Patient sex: M
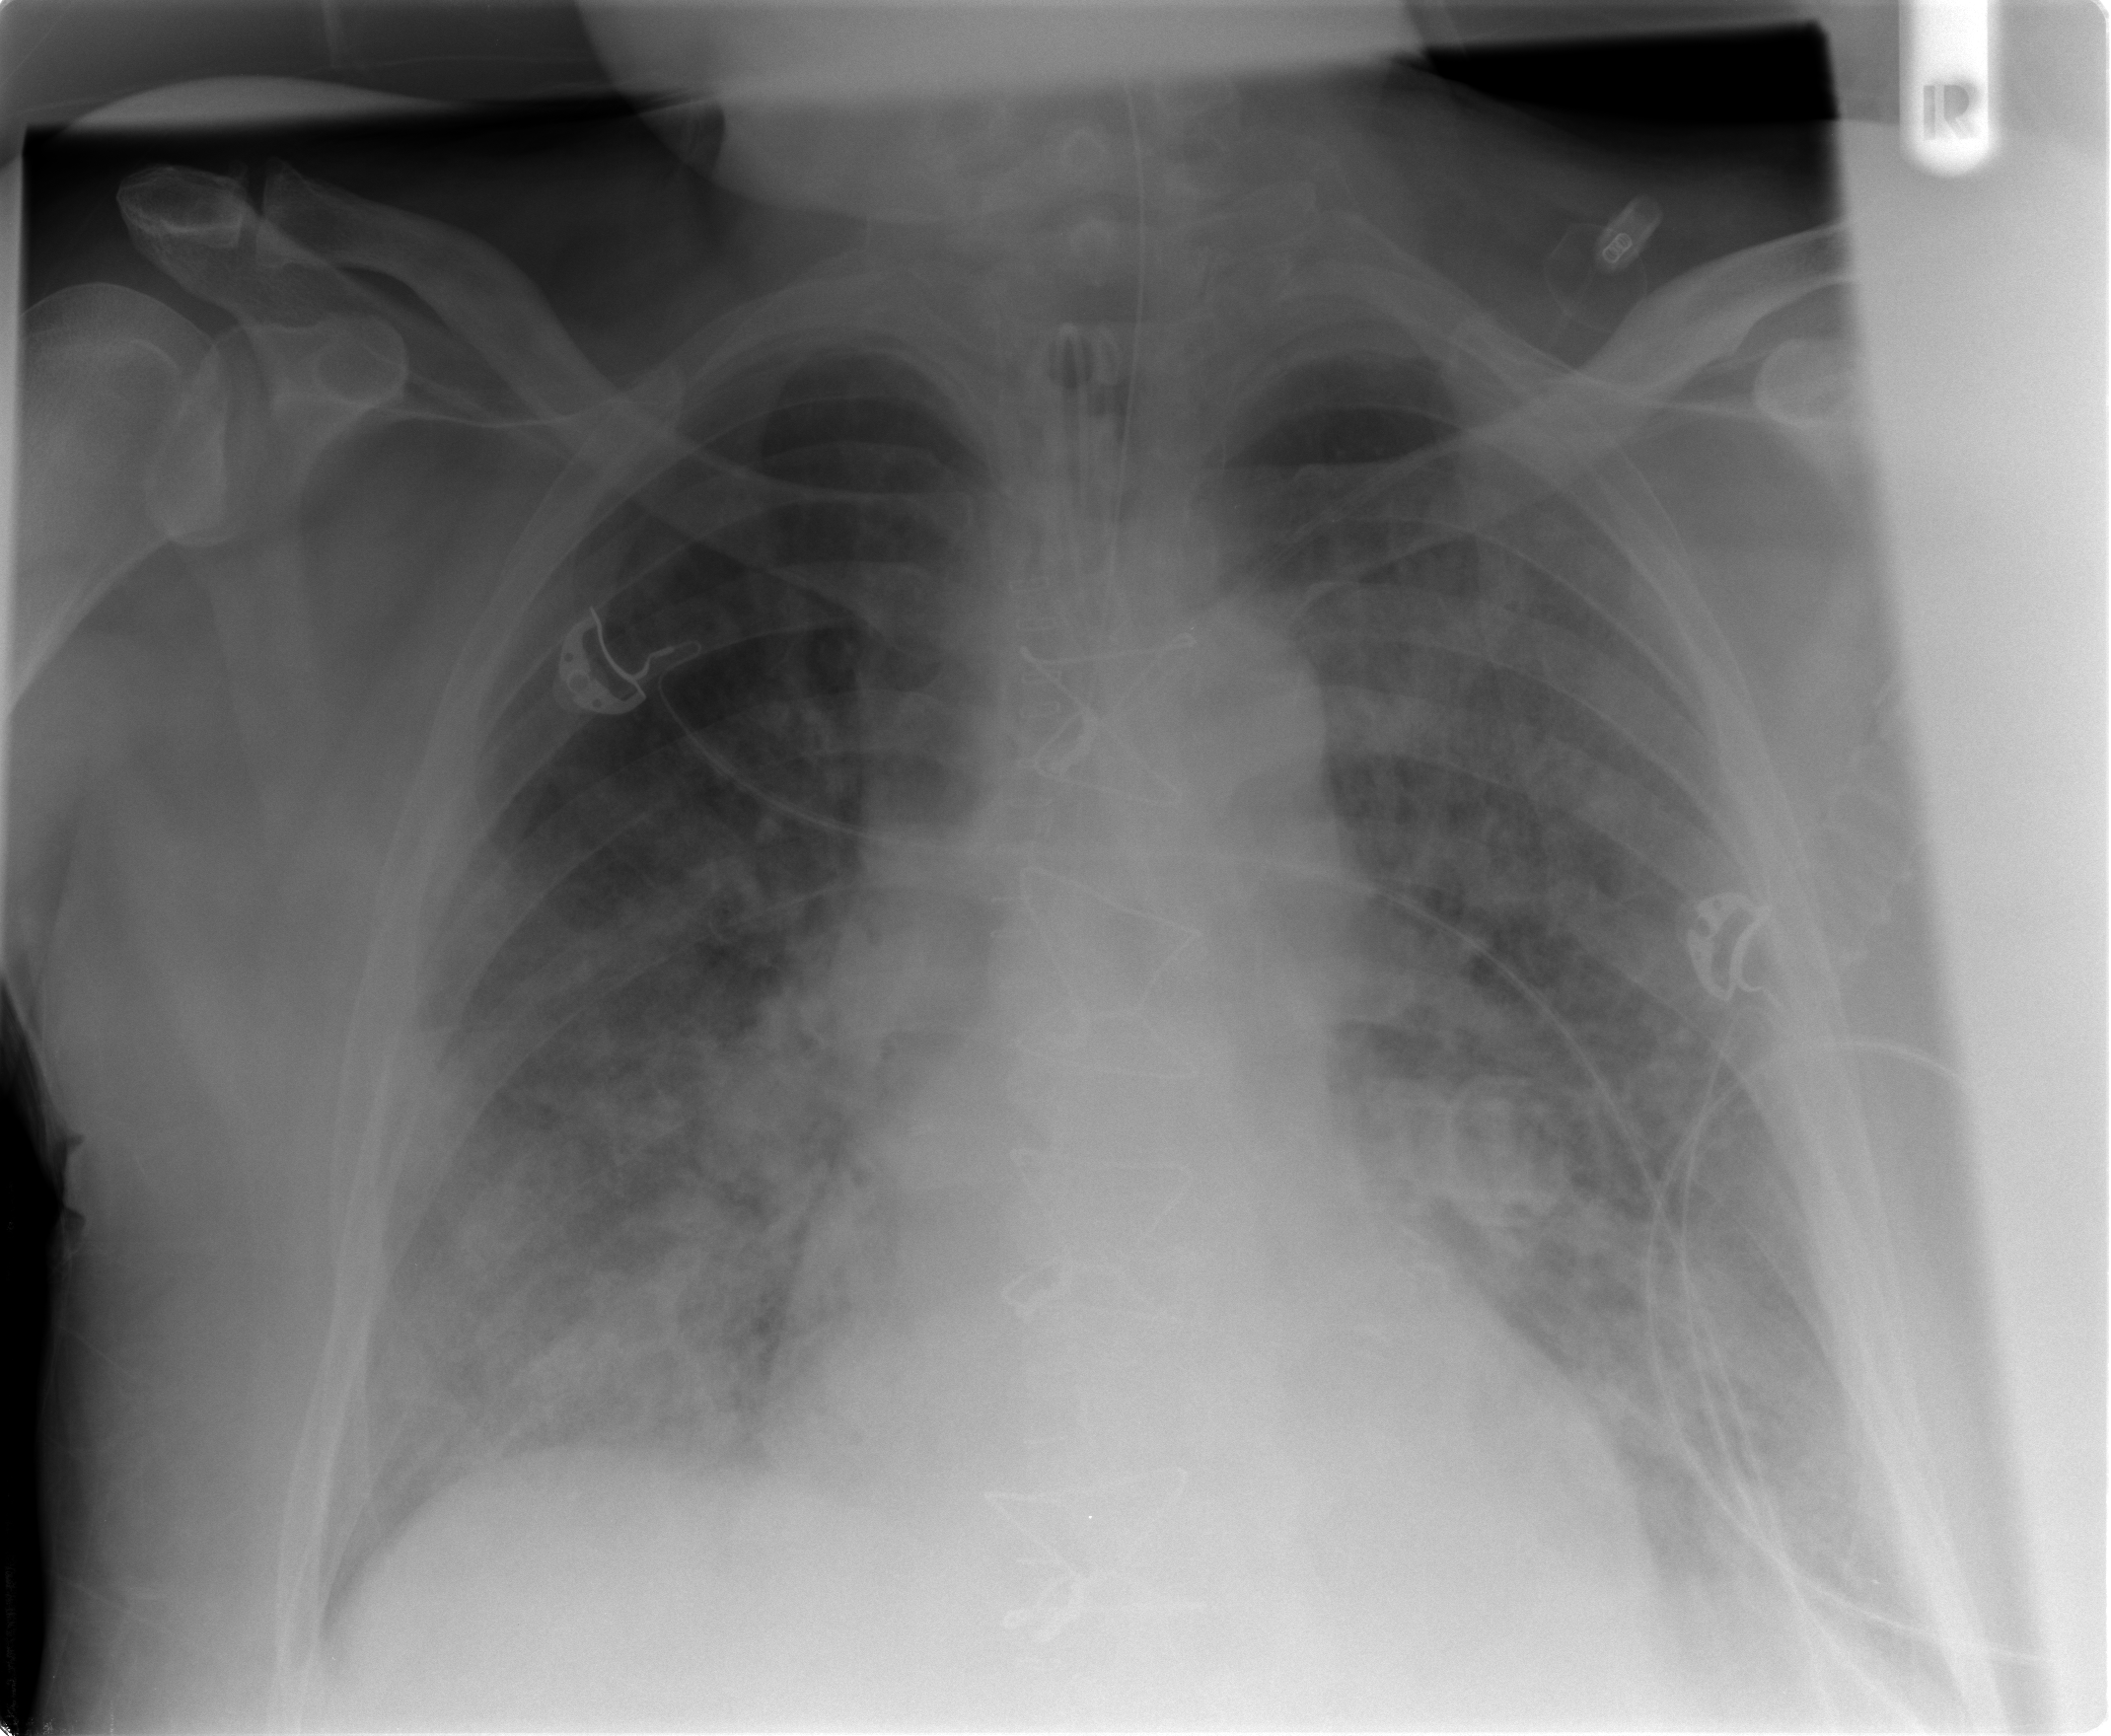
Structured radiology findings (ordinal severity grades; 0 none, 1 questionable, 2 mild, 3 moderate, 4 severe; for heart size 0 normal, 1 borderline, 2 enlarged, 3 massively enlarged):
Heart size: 0
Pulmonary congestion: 3
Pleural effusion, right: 1
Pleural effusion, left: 2
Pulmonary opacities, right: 3
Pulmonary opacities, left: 3
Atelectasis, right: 2
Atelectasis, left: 2